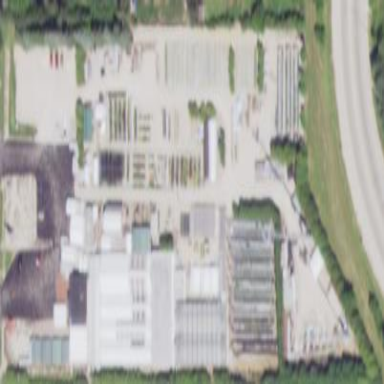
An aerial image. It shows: Commercial area with garden centre shop.